Interaction volume radius: 5 \u00c5
Interaction volume height: 50 \u00c5
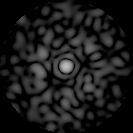
Disorder parameter: 0.8509